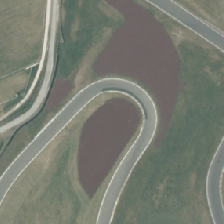
Land cover: urban_parkland